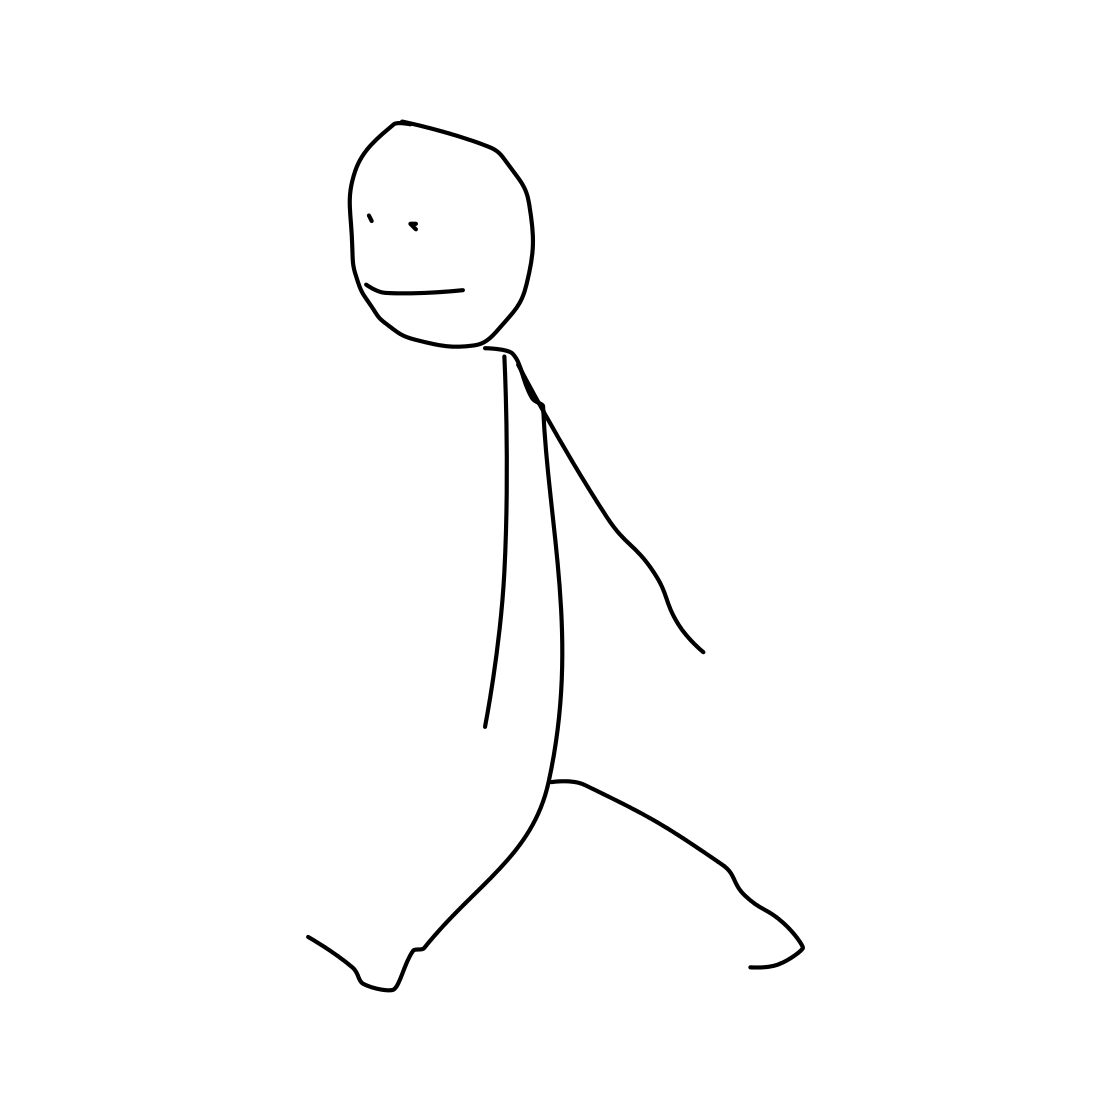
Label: person walking